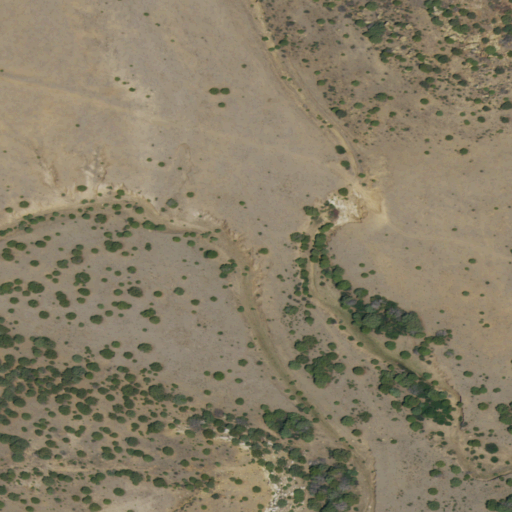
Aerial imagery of valley in New Mexico named Wooten Canyon containing shrub, grassland, and evergreen forest